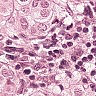
Metastatic tissue present: yes